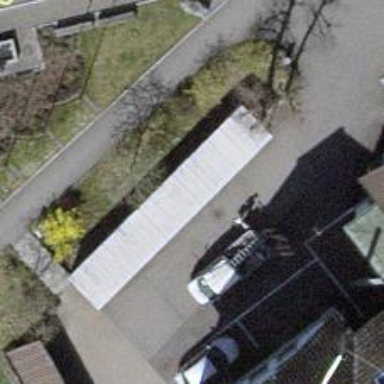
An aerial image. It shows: Bicycle parking area with racks.